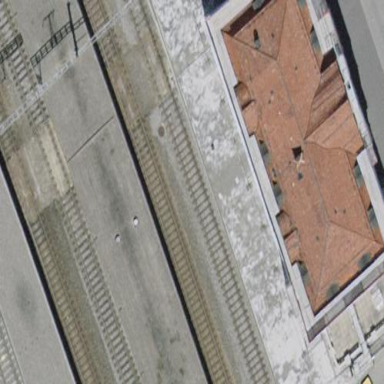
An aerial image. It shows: Train station building with half-hipped roof shape.